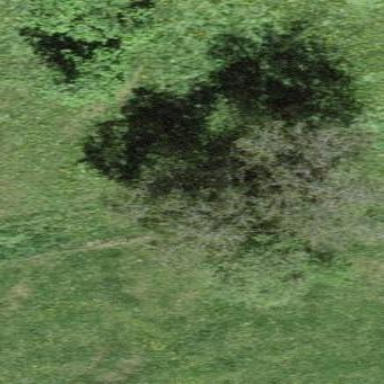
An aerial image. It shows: Forest area.